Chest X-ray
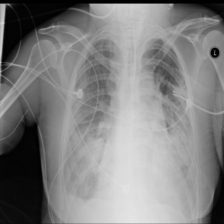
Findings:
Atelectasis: positive
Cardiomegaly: negative
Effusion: positive
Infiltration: positive
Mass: negative
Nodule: negative
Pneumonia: negative
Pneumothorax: negative
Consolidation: negative
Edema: negative
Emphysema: negative
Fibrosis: negative
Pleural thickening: negative
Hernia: negative